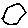
Label: hexagon